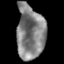
Tissue: lung
Cell type: T cells
Senescence score: 0.1818
Nuclear area (px): 1491
Mean DAPI intensity: 130.206